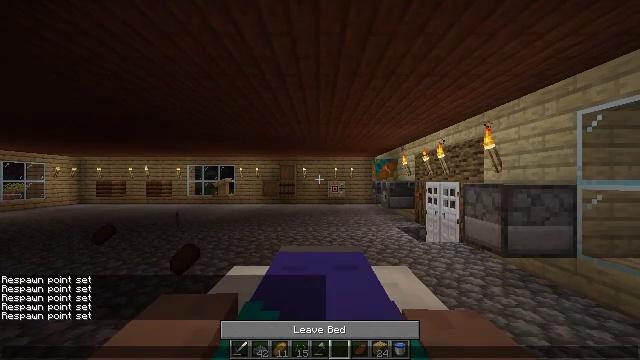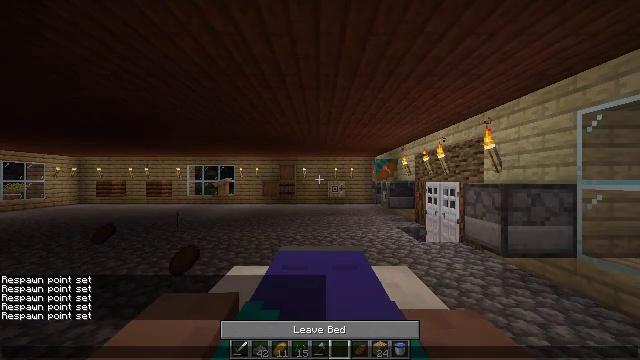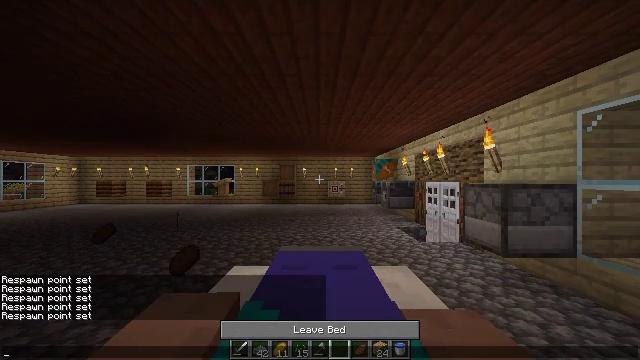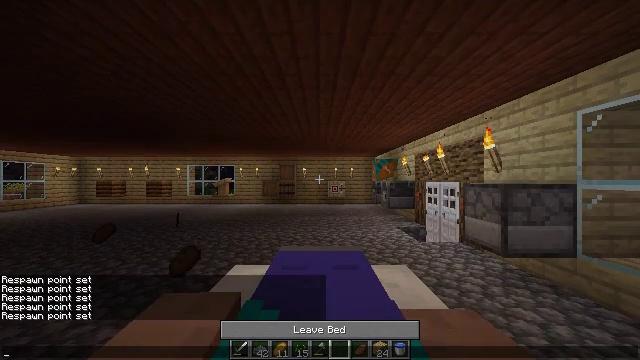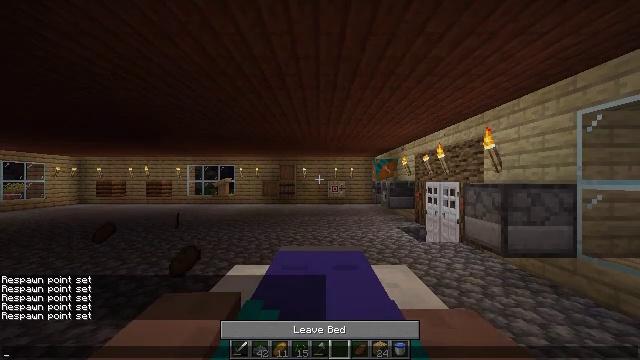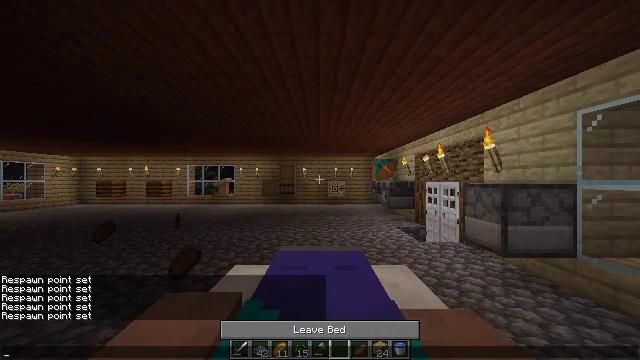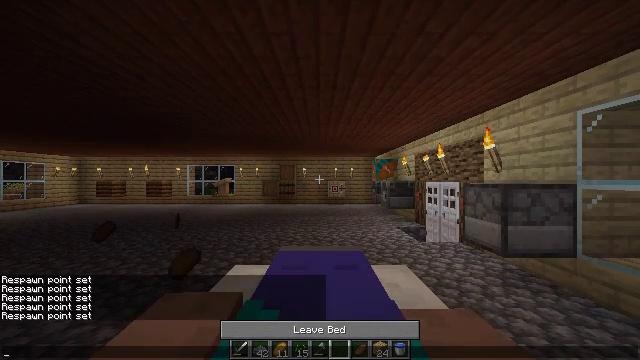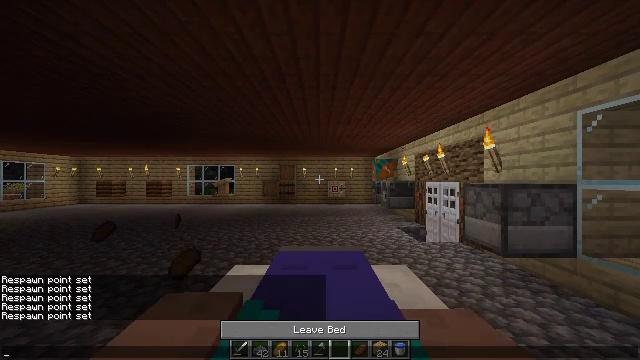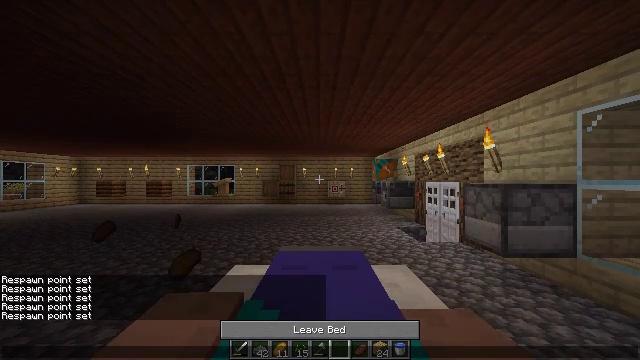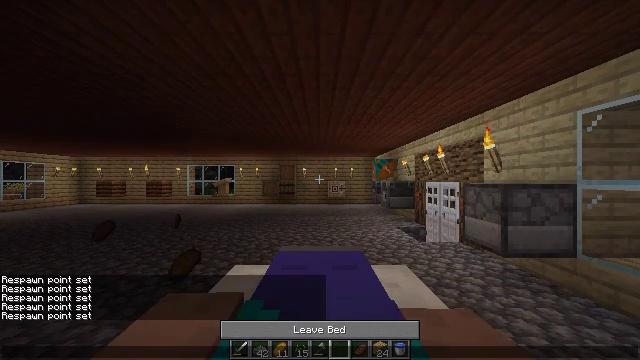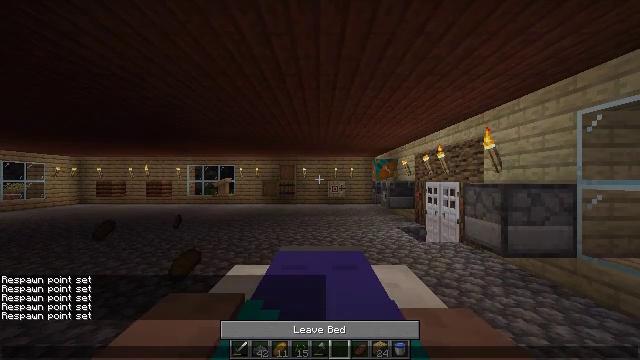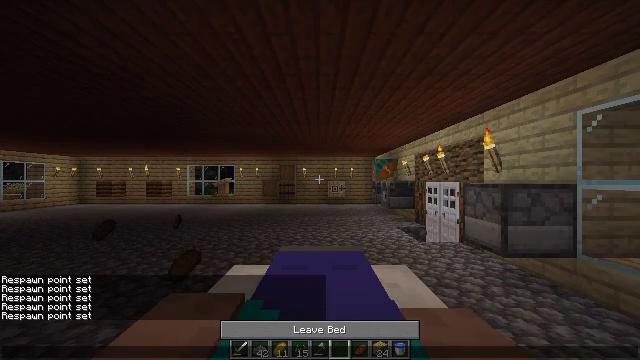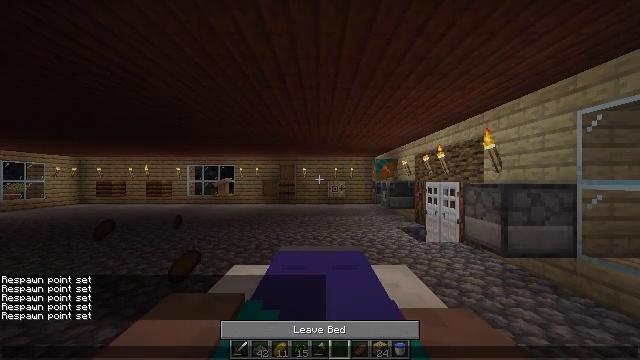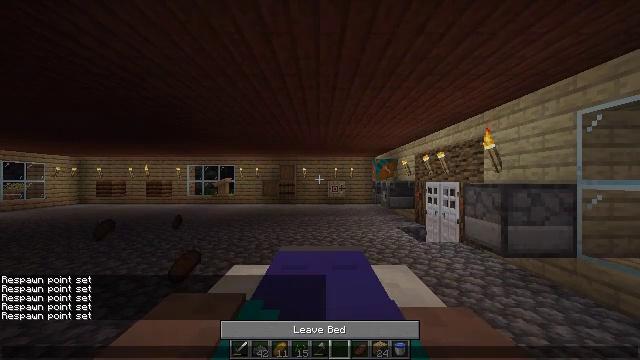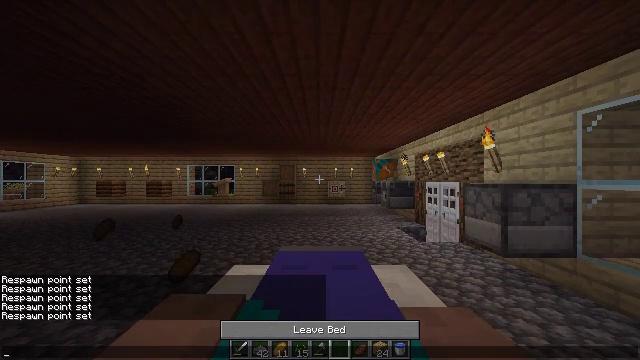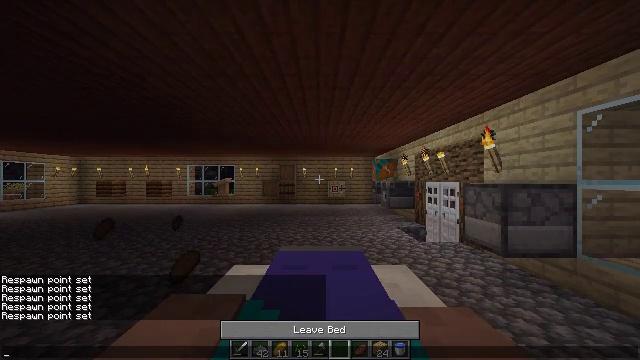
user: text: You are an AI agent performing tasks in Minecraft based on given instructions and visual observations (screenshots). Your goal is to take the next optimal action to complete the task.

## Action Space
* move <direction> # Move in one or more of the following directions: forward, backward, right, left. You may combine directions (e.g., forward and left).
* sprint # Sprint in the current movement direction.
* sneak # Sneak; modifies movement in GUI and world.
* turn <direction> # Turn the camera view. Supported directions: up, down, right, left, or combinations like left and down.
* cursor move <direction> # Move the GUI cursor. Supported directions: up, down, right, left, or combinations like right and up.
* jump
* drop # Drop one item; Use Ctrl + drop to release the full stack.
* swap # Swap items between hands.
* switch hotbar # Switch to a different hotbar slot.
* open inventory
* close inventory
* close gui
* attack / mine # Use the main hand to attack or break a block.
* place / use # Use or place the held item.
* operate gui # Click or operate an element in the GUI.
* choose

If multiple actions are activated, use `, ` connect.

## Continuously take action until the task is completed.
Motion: motion action
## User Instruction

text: Collect cobblestone slabs from your build.
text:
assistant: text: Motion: no_op
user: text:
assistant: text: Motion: no_op
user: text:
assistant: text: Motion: no_op
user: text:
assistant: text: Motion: no_op
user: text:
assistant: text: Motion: no_op
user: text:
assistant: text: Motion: no_op
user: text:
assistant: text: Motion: no_op
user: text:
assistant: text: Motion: no_op
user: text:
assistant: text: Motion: no_op
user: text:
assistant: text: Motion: no_op
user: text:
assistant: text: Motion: no_op
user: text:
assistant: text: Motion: no_op
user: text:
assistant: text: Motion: no_op
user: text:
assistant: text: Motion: no_op
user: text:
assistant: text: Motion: no_op
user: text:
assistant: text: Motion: no_op
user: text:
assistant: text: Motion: no_op
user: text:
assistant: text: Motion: no_op
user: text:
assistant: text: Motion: no_op
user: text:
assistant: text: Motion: no_op
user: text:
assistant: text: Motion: no_op
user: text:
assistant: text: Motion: no_op
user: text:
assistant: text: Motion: no_op
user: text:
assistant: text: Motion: no_op
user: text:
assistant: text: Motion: no_op
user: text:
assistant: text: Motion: no_op
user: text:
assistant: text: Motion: no_op
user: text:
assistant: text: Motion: no_op
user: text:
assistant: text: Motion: no_op
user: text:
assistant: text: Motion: no_op